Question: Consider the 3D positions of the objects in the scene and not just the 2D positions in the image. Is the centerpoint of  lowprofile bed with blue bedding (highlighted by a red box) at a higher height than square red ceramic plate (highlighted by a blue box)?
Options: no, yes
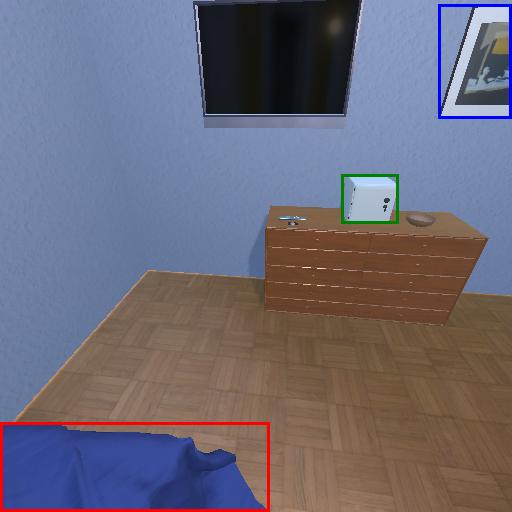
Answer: no